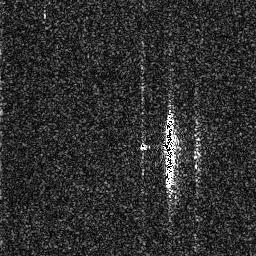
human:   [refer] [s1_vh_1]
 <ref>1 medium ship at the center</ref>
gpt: <box>[[61, 42, 69, 74, 0]]</box>